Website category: jobs
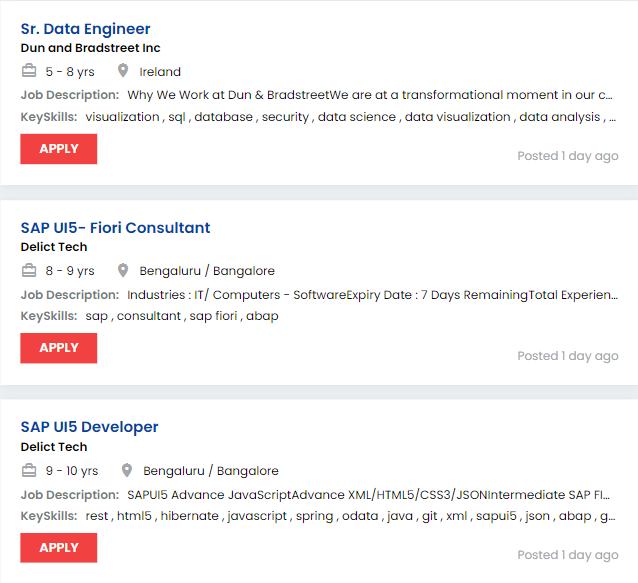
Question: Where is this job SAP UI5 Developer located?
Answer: Bengaluru / Bangalore

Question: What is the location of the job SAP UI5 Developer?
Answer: Bengaluru / Bangalore

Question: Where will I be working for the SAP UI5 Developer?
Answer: Bengaluru / Bangalore

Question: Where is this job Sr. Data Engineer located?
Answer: Ireland

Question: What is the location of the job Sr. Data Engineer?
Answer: Ireland

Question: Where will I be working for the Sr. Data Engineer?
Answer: Ireland

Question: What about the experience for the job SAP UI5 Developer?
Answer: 9 - 10 yrs

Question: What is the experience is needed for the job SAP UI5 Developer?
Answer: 9 - 10 yrs

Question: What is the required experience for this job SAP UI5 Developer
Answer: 9 - 10 yrs

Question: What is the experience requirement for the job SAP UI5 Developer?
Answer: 9 - 10 yrs

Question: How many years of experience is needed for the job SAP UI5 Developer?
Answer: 9 - 10 yrs

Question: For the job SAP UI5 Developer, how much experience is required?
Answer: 9 - 10 yrs

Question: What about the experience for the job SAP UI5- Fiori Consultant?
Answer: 8 - 9 yrs

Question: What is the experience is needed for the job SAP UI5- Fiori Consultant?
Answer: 8 - 9 yrs

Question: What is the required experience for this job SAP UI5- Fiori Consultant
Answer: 8 - 9 yrs

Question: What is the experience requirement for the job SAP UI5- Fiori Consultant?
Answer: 8 - 9 yrs

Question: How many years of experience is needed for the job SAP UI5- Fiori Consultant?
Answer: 8 - 9 yrs

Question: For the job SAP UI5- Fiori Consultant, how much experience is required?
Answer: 8 - 9 yrs

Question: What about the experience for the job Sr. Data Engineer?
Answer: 5 - 8 yrs

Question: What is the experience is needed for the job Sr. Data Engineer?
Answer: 5 - 8 yrs

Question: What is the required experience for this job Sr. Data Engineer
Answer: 5 - 8 yrs

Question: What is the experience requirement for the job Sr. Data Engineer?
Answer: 5 - 8 yrs

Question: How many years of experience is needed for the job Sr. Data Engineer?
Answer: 5 - 8 yrs

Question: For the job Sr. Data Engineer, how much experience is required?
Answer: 5 - 8 yrs

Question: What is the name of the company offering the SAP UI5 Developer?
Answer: Delict Tech

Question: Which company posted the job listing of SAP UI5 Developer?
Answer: Delict Tech

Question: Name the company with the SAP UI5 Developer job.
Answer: Delict Tech

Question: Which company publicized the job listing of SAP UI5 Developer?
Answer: Delict Tech

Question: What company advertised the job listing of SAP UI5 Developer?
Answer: Delict Tech

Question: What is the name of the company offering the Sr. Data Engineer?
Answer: Dun and Bradstreet Inc

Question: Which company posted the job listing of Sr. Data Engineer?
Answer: Dun and Bradstreet Inc

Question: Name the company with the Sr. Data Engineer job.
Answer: Dun and Bradstreet Inc

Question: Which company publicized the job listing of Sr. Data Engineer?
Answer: Dun and Bradstreet Inc

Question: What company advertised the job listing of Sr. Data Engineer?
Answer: Dun and Bradstreet Inc

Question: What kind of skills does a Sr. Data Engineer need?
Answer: visualization , sql , database , security , data science , data visualization , data analysis , data analytics , analyst

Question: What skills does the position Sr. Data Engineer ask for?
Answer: visualization , sql , database , security , data science , data visualization , data analysis , data analytics , analyst

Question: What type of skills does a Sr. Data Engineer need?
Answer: visualization , sql , database , security , data science , data visualization , data analysis , data analytics , analyst

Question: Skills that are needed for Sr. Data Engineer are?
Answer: visualization , sql , database , security , data science , data visualization , data analysis , data analytics , analyst

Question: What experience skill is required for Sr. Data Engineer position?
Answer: visualization , sql , database , security , data science , data visualization , data analysis , data analytics , analyst

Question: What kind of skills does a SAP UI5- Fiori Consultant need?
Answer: sap , consultant , sap fiori , abap

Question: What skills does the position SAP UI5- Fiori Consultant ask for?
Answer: sap , consultant , sap fiori , abap

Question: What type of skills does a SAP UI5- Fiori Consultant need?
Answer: sap , consultant , sap fiori , abap

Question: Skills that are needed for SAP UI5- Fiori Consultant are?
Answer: sap , consultant , sap fiori , abap

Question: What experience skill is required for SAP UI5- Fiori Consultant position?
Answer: sap , consultant , sap fiori , abap

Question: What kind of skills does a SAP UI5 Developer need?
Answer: rest , html5 , hibernate , javascript , spring , odata , java , git , xml , sapui5 , json , abap , gateway

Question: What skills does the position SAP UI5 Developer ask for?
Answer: rest , html5 , hibernate , javascript , spring , odata , java , git , xml , sapui5 , json , abap , gateway

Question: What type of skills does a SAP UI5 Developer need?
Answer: rest , html5 , hibernate , javascript , spring , odata , java , git , xml , sapui5 , json , abap , gateway

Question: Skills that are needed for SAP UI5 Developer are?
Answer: rest , html5 , hibernate , javascript , spring , odata , java , git , xml , sapui5 , json , abap , gateway

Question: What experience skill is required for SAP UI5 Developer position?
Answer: rest , html5 , hibernate , javascript , spring , odata , java , git , xml , sapui5 , json , abap , gateway